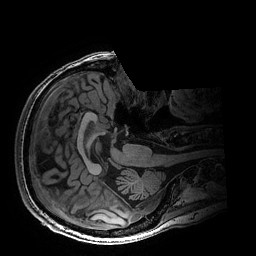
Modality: T1w
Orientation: axial
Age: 70
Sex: female
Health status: healthy
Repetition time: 2.53 s
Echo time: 0.0034 s